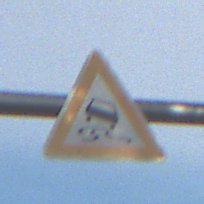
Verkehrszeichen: SchleuderOderRutschgefahr
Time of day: MorningAfternoon
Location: Outdoor (Nature)
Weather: PartlyCloudy
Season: NotSpecified
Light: Natural